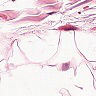
Metastatic tissue present: no